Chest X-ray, PA view. Patient: 16 years old, sex F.
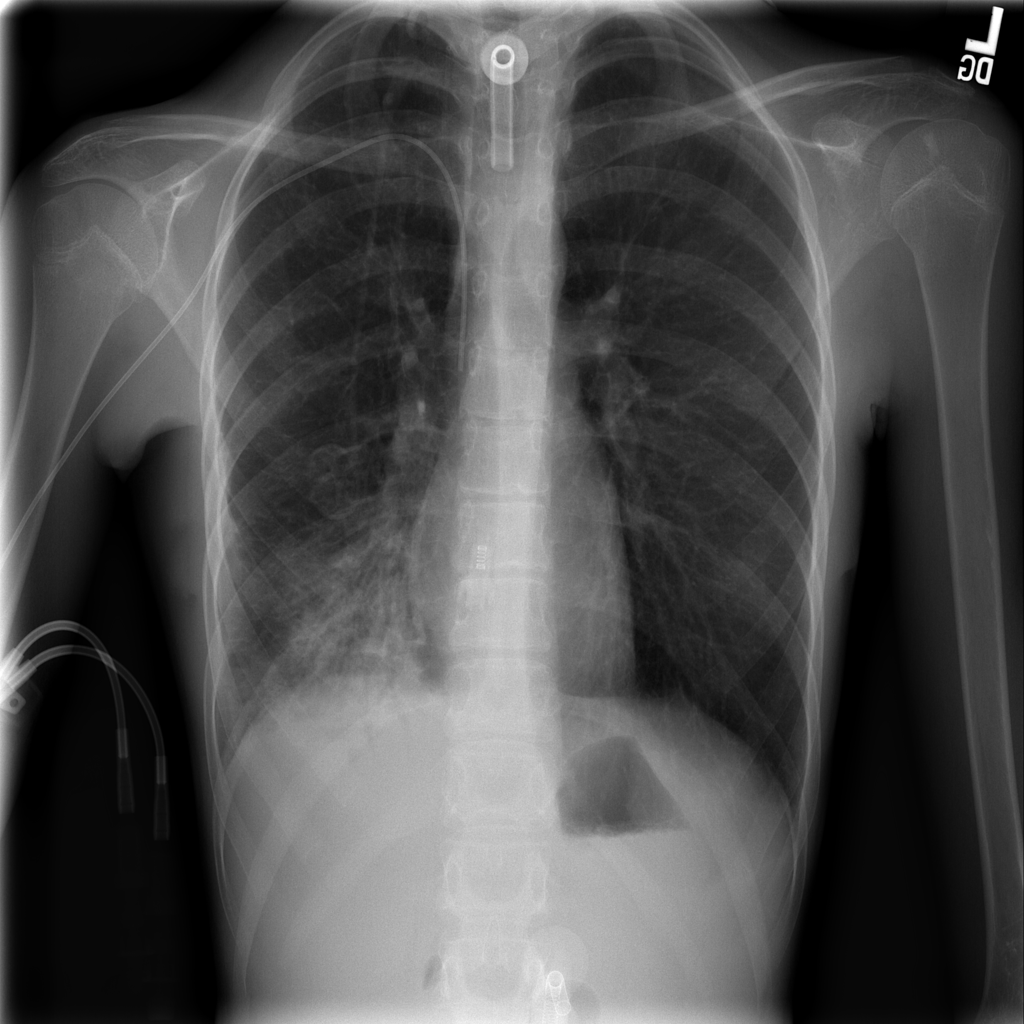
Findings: Effusion, Pneumonia